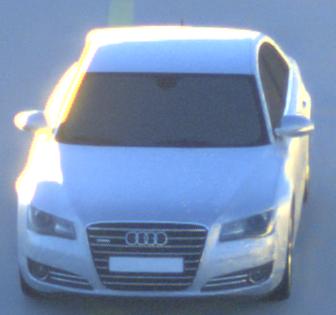
Make: Audi
Model: A8 D4
Model produced from: 2009
Model produced until: 2017
Doors: 4
Color: white
Road condition: dry road
Daytime: sunrise or sunset
Contrast: high contrast